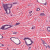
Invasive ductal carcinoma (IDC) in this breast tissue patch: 1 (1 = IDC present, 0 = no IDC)